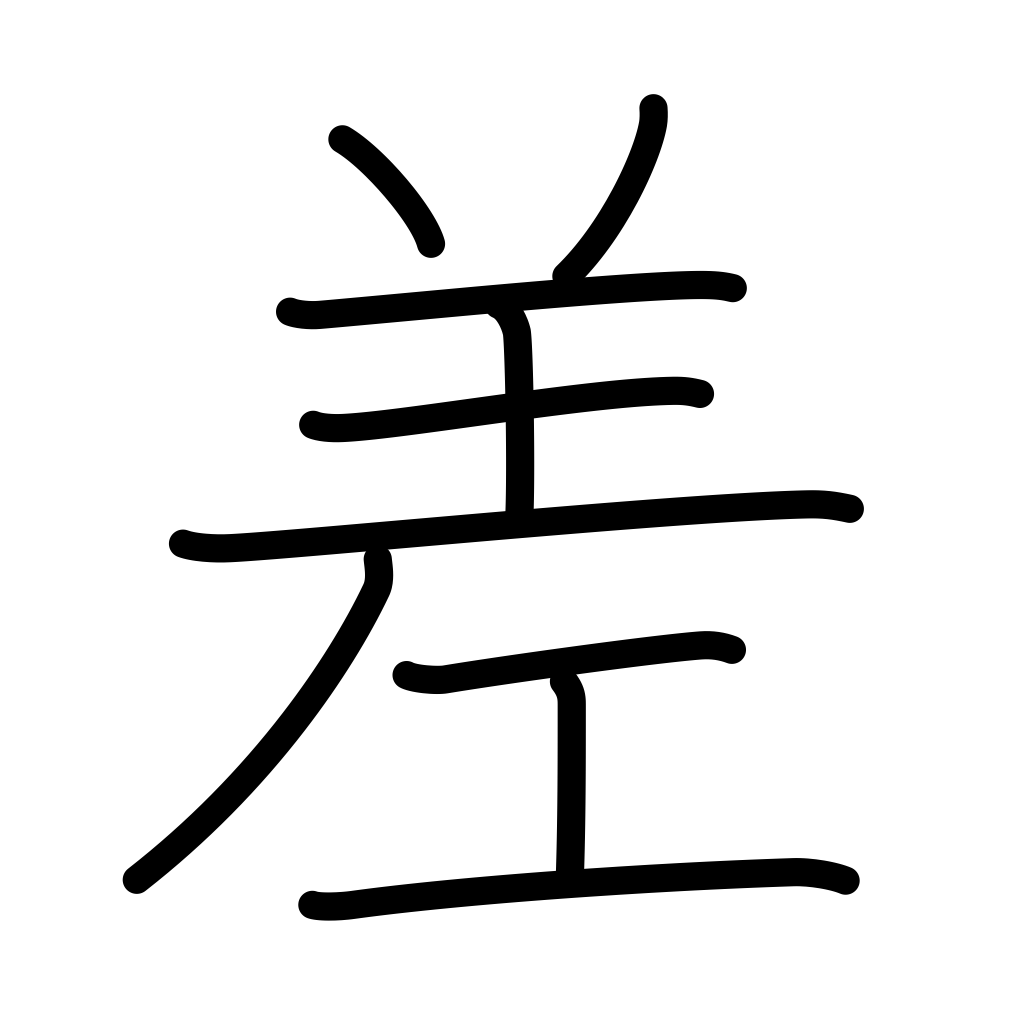
Meaning: distinction, difference, variation, discrepancy, margin, balance